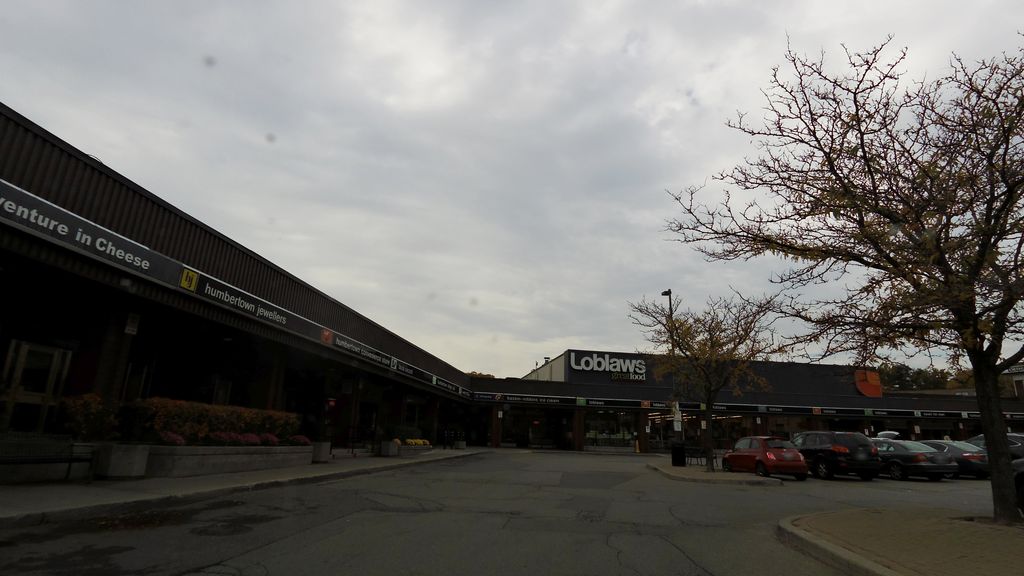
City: toronto